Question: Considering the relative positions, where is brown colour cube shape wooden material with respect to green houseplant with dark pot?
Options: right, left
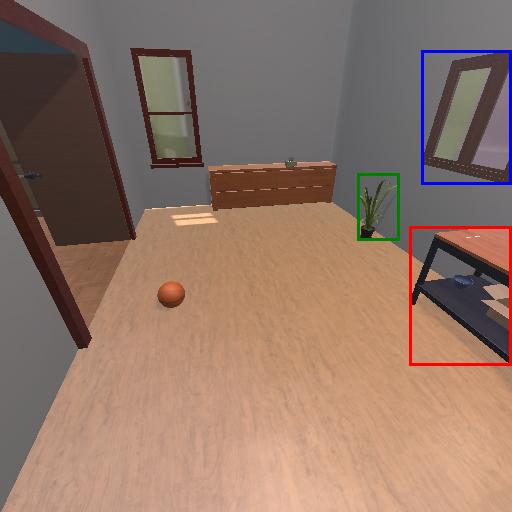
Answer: right